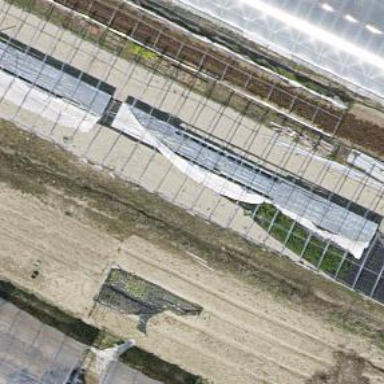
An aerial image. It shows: Greenhouse.